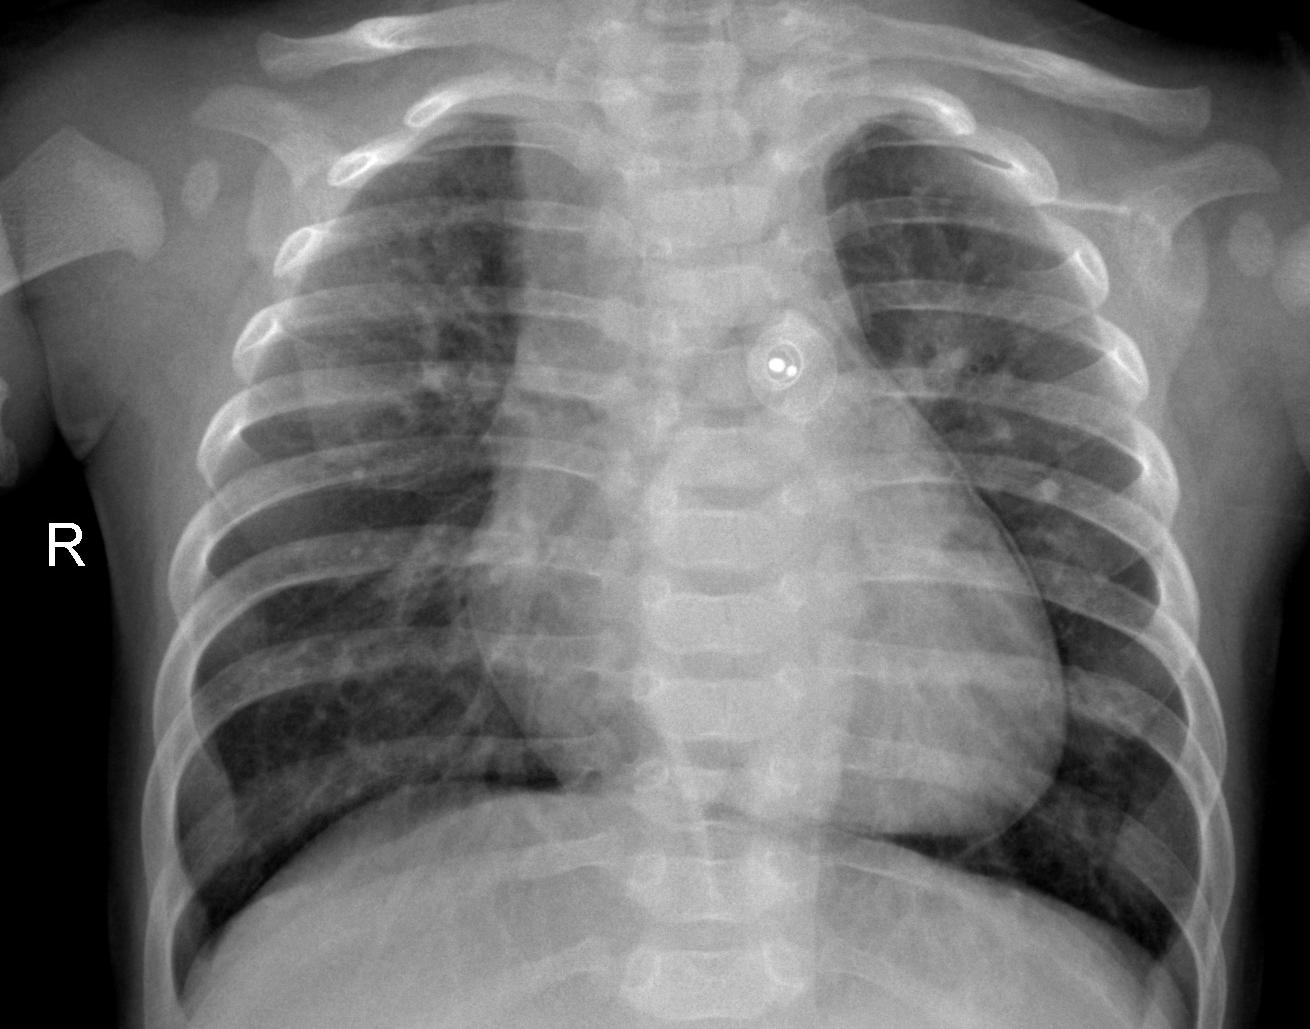
Diagnosis: PNEUMONIA